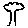
Label: tree